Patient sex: F
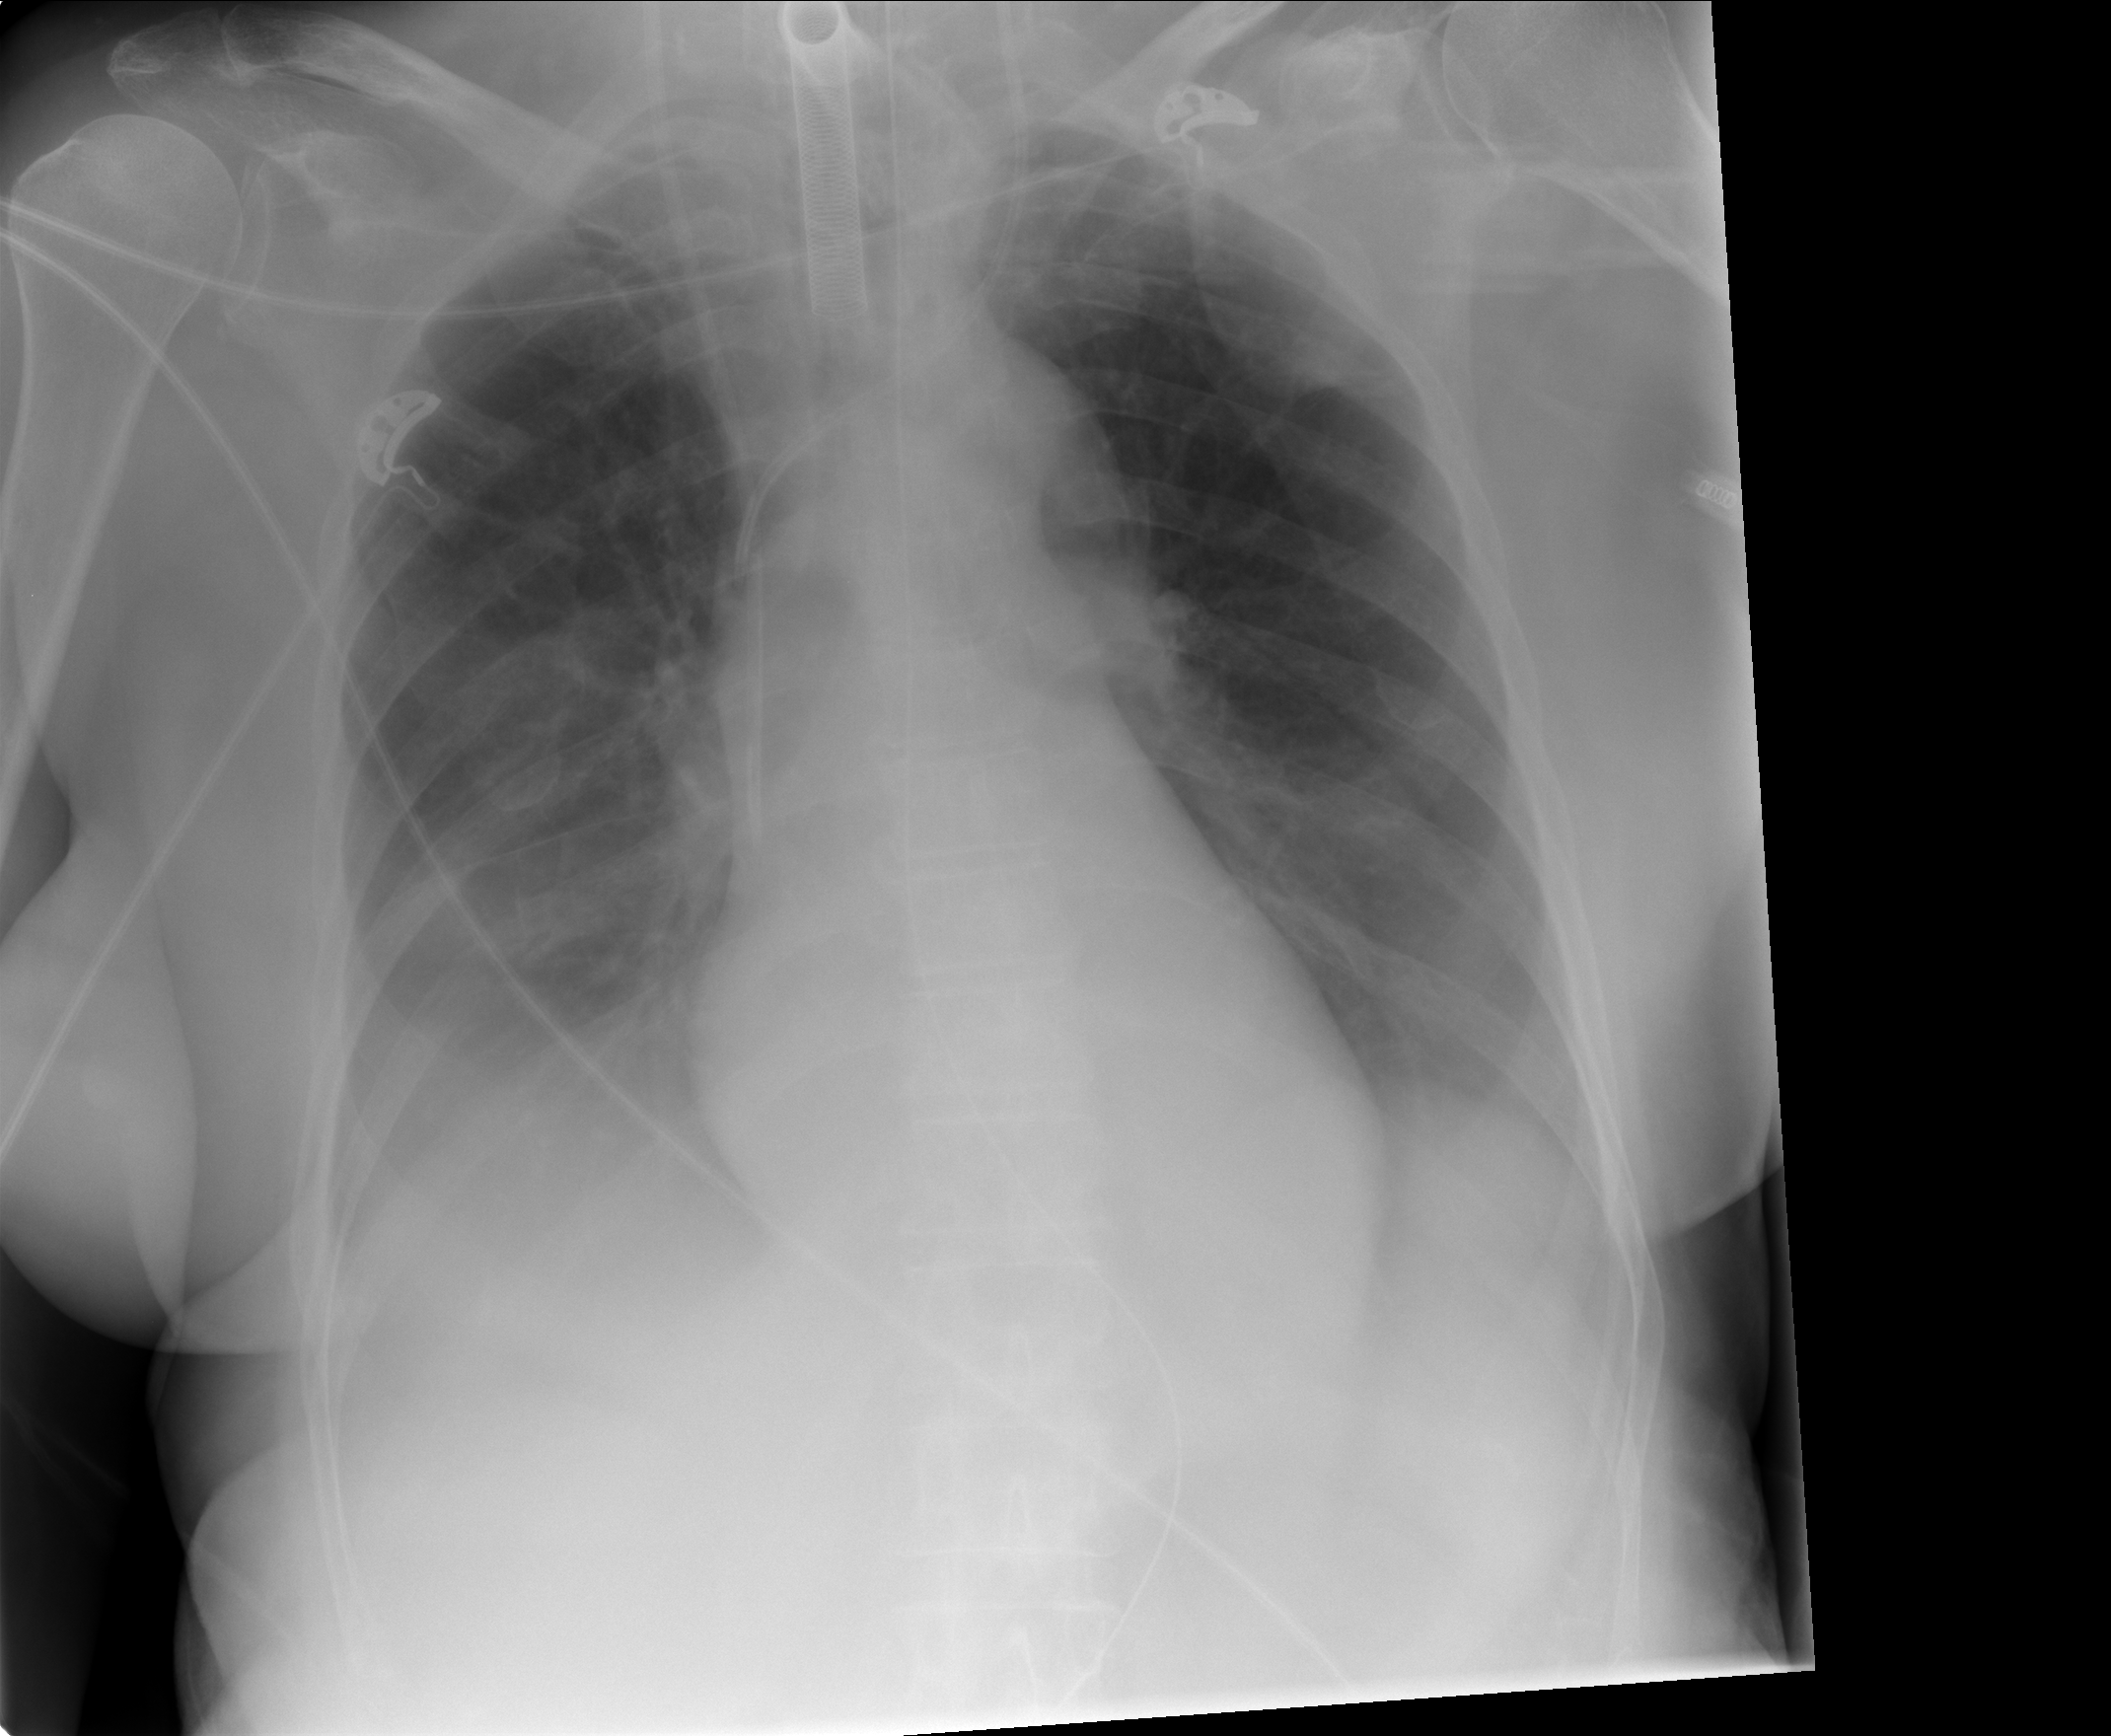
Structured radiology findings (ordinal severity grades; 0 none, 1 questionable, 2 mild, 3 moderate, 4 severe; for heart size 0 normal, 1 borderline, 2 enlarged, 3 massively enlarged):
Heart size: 0
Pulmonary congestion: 2
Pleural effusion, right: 3
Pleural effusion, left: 3
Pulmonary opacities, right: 0
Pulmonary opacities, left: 0
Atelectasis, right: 2
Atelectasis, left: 2